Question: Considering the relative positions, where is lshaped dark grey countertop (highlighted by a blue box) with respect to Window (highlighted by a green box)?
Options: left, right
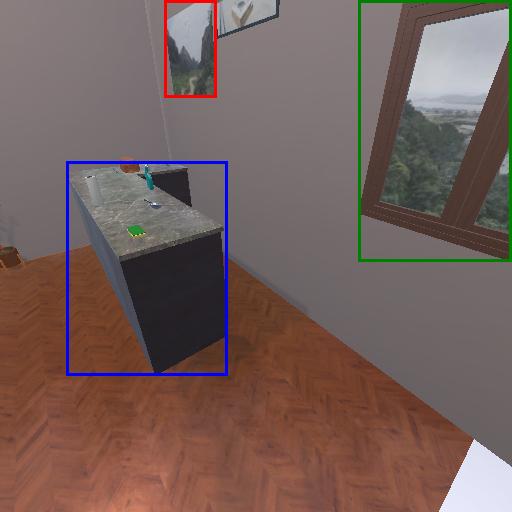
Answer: left